Interaction volume radius: 5 \u00c5
Interaction volume height: 25 \u00c5
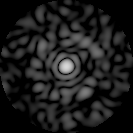
Disorder parameter: 0.8672